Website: crate-barrel
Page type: store-pickup
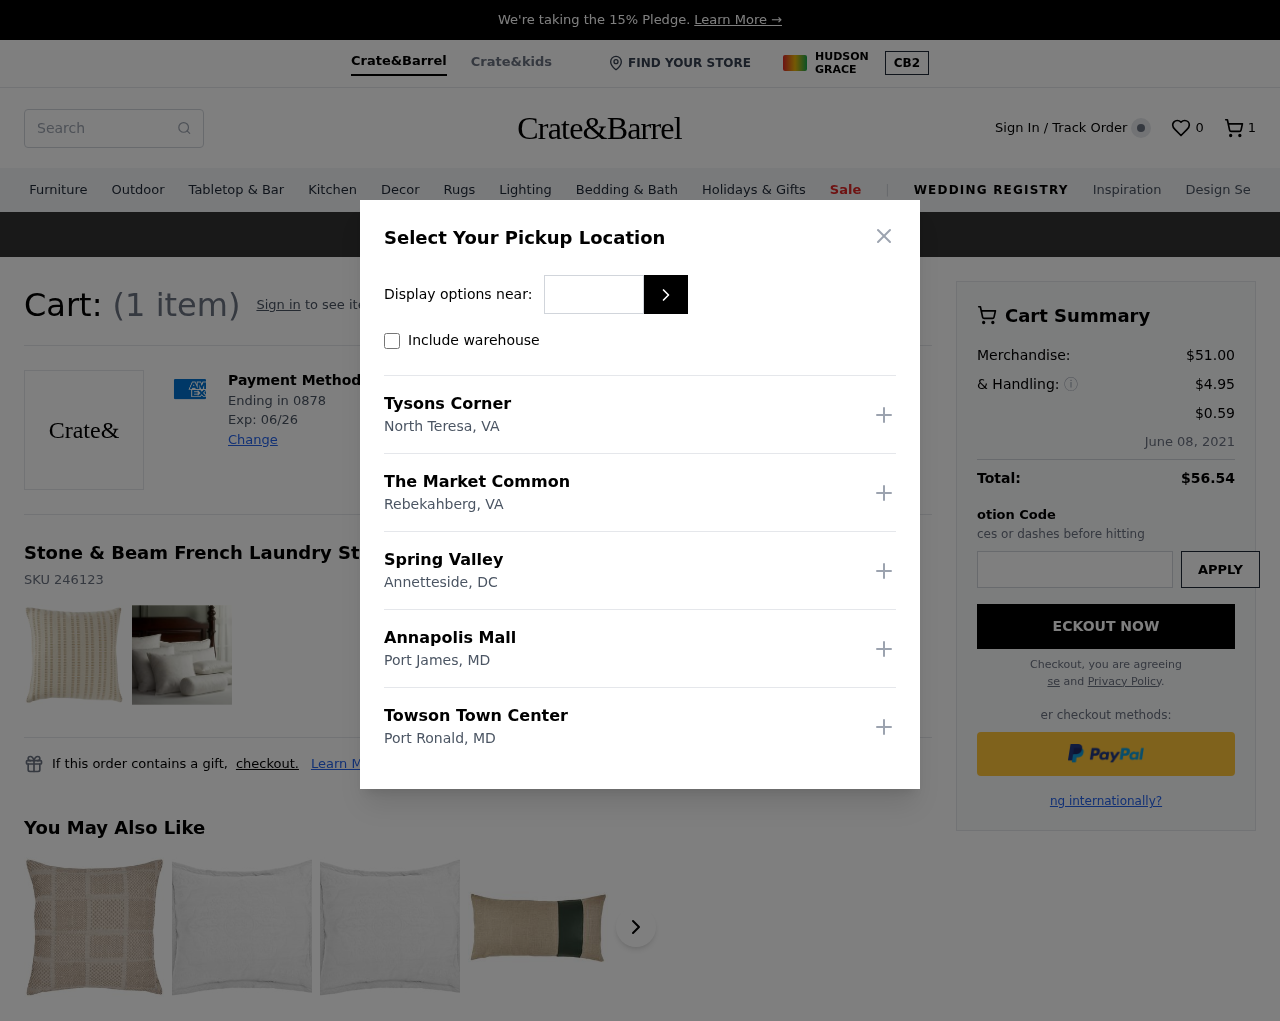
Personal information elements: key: PII_CARD_EXPIRY
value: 06/26
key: PII_CARD_LAST4
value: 0878
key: PII_LOCATION1_CITY
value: North Teresa
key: PII_LOCATION1_NAME
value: Tysons Corner
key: PII_LOCATION1_STATE
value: VA
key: PII_LOCATION2_CITY
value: Rebekahberg
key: PII_LOCATION2_NAME
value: The Market Common
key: PII_LOCATION2_STATE
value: VA
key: PII_LOCATION3_CITY
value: Annetteside
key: PII_LOCATION3_NAME
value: Spring Valley
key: PII_LOCATION3_STATE
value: DC
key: PII_LOCATION4_CITY
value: Port James
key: PII_LOCATION4_NAME
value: Annapolis Mall
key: PII_LOCATION4_STATE
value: MD
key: PII_LOCATION5_CITY
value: Port Ronald
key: PII_LOCATION5_NAME
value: Towson Town Center
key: PII_LOCATION5_STATE
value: MD
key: PII_POSTCODE
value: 76702
Product elements: key: PRODUCT1_NAME
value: Stone & Beam French Laundry Stripe Pillow
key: PRODUCT1_SKU
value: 246123
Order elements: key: ORDER_NUM_ITEMS
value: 1
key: ORDER_NUM_ITEMS
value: (1 item)
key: ORDER_SUBTOTAL
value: $51.00
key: ORDER_SHIPPING_COST
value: $4.95
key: ORDER_SURCHARGE
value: $0.59
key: ORDER_DELIVERY_DATE
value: June 08, 2021
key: ORDER_TOTAL
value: $56.54
Search elements: key: HEADER_SEARCH
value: Search
Other elements: key: WISHLIST_NUM_ITEMS
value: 0